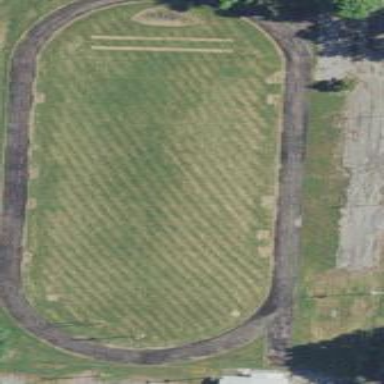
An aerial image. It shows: Track made of tartan material in leisure land area.